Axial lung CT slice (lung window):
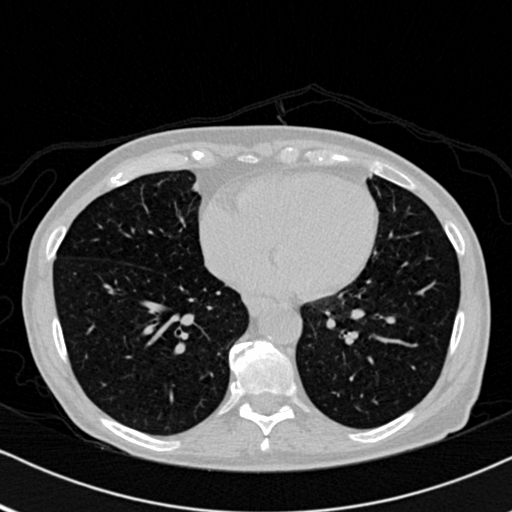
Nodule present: no